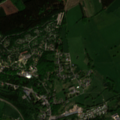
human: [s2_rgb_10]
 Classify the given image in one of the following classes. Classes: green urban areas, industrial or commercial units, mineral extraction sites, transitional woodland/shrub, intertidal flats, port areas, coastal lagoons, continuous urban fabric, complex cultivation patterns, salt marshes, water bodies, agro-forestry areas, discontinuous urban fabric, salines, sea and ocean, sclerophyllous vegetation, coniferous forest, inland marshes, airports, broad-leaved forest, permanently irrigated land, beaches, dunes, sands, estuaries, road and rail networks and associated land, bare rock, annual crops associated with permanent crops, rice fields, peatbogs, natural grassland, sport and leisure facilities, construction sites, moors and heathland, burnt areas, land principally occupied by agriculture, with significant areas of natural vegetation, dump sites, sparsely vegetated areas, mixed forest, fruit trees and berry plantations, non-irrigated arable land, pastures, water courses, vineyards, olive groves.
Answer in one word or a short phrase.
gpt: discontinuous urban fabric, pastures, complex cultivation patterns, land principally occupied by agriculture, with significant areas of natural vegetation, coniferous forest, mixed forest